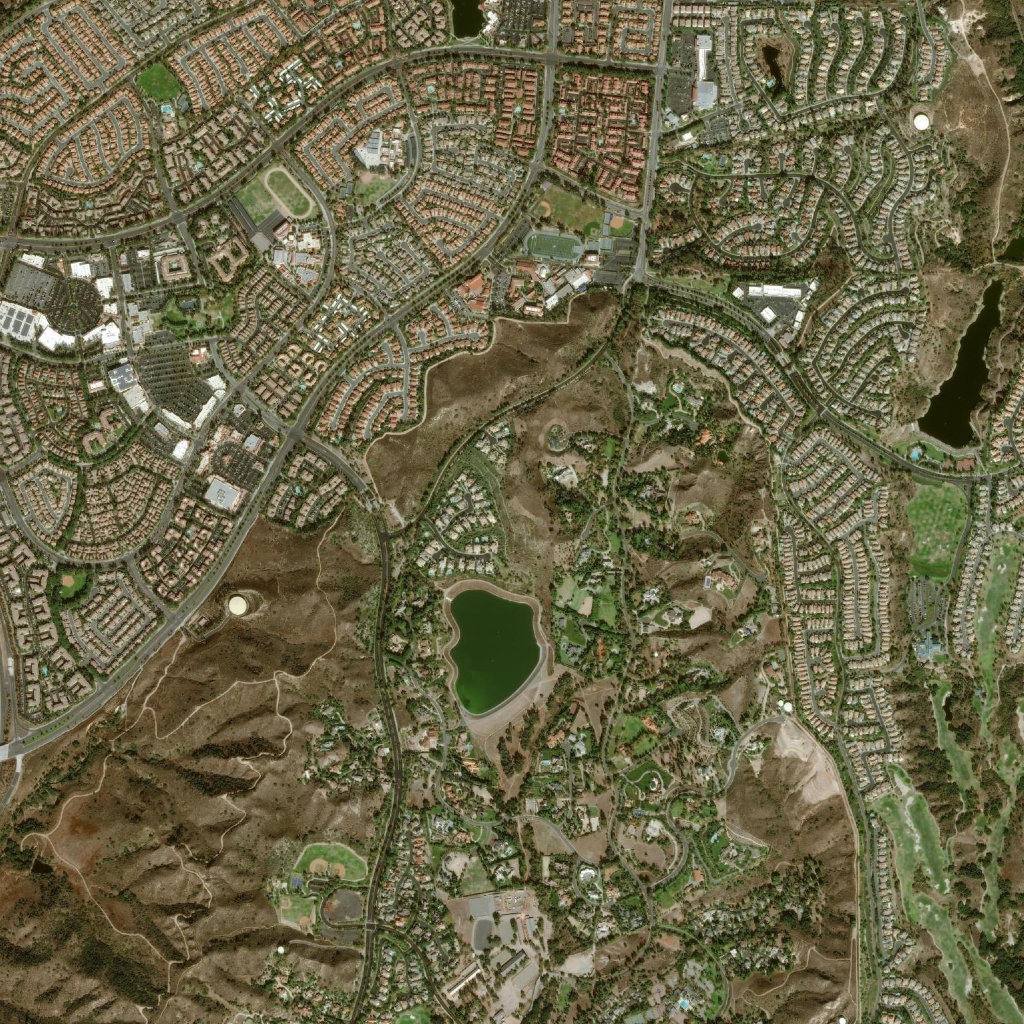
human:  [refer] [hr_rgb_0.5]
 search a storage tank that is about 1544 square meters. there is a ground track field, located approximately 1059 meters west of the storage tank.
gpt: <box>[[89, 11, 90, 12, 0]]</box>

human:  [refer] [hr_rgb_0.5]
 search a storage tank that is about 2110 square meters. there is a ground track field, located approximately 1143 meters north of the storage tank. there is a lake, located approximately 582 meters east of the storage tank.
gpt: <box>[[22, 58, 24, 60, 0]]</box>

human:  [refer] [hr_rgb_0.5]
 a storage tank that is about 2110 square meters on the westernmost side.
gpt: <box>[[22, 58, 24, 60, 0]]</box>

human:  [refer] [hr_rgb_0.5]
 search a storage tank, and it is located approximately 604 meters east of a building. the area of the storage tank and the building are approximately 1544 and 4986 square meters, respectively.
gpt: <box>[[89, 11, 90, 12, 0]]</box>

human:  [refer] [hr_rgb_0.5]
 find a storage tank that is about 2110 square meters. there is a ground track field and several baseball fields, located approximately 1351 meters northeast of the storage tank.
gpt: <box>[[22, 58, 24, 60, 0]]</box>

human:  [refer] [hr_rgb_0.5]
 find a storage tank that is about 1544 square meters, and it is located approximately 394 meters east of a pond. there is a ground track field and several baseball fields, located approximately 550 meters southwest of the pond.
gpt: <box>[[89, 11, 90, 12, 0]]</box>